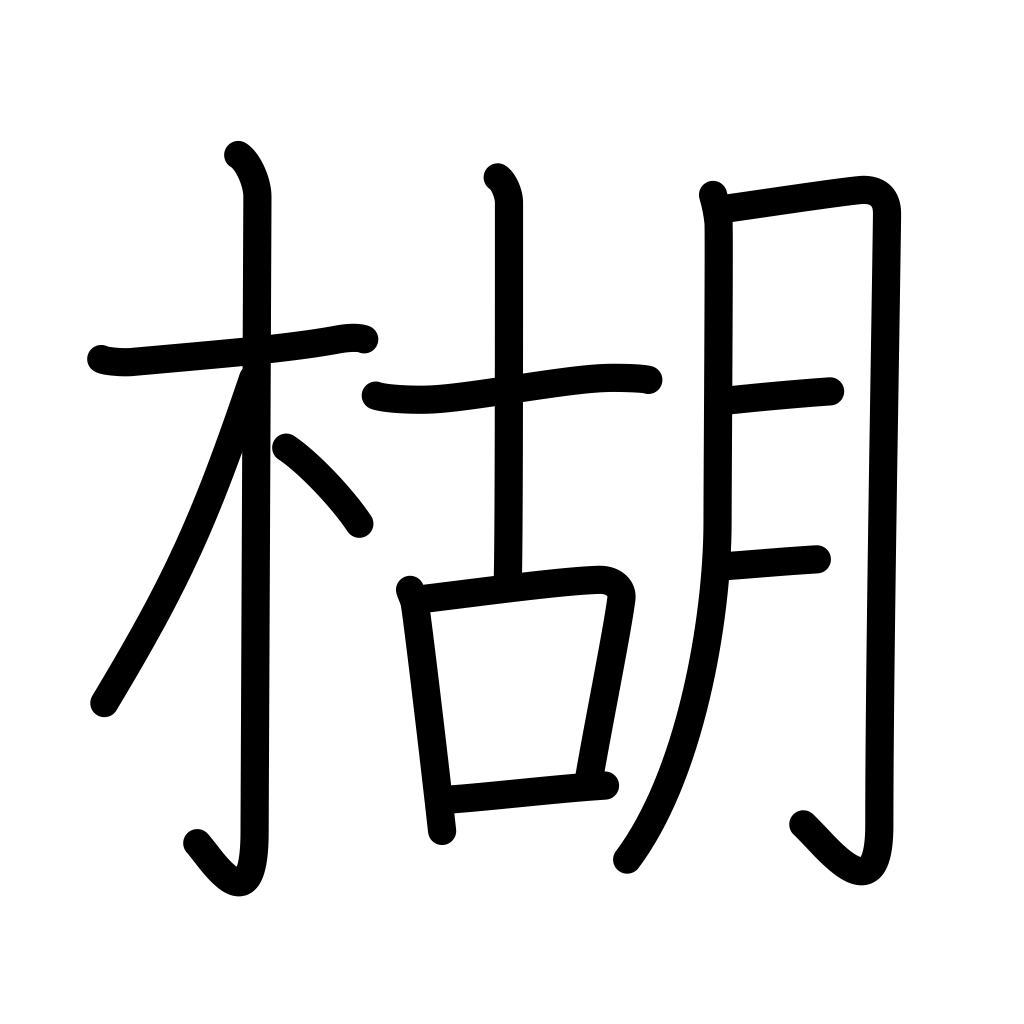
Meaning: pepper